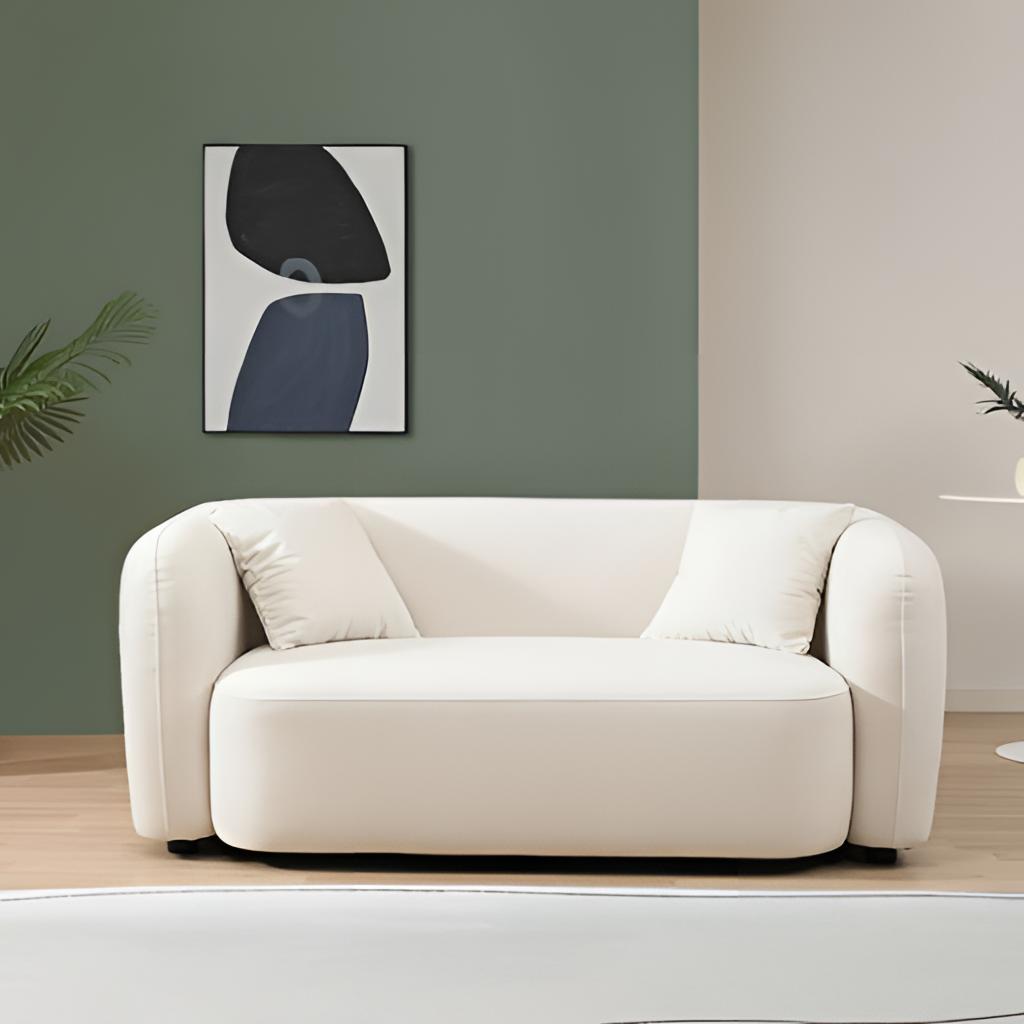
living room, cream fabric sofa, paint wallpaper, with vertical two tone pattern, wood flooring, with plank pattern, minimalist